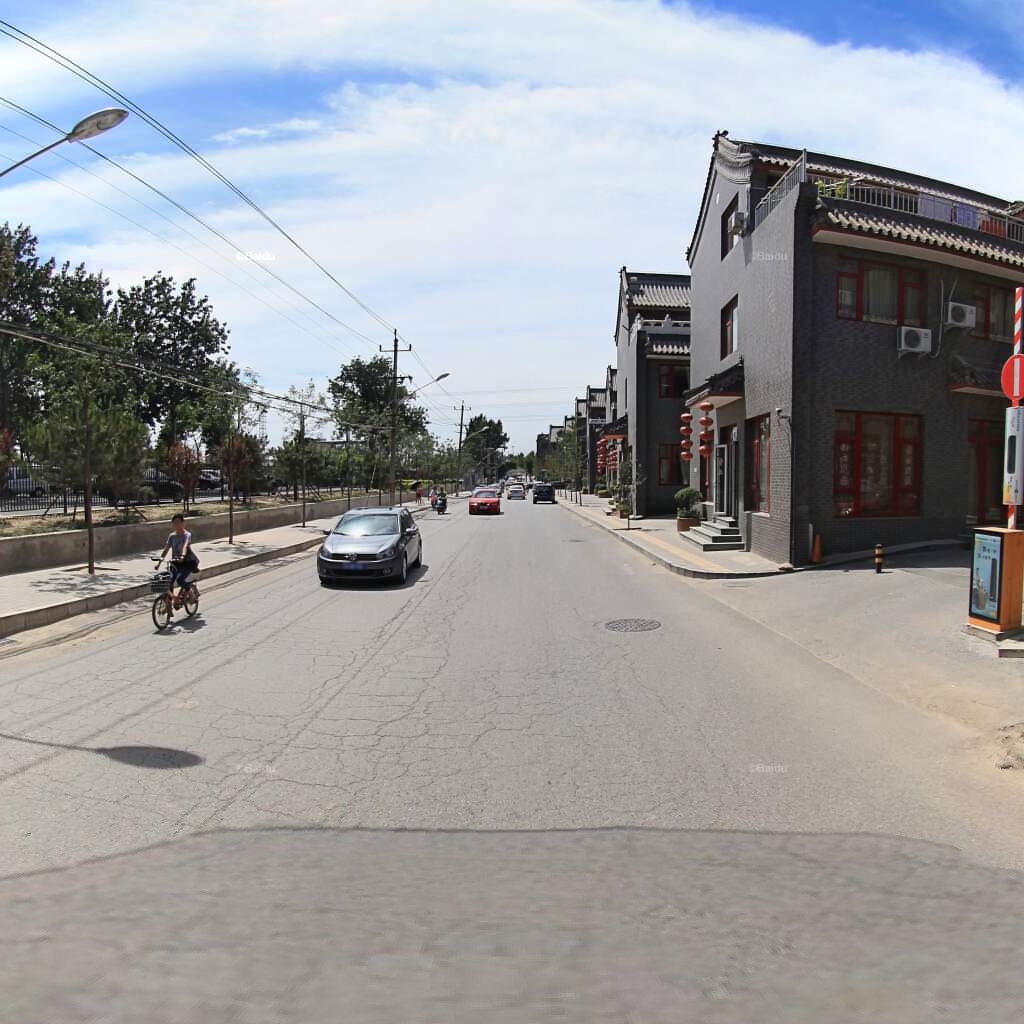
Region: Chaoyang
Road damage annotations: alligator crack, manhole cover